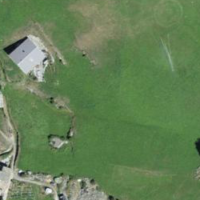
EUNIS habitat code: 26
Species observed at this site:
Lysimachia punctata